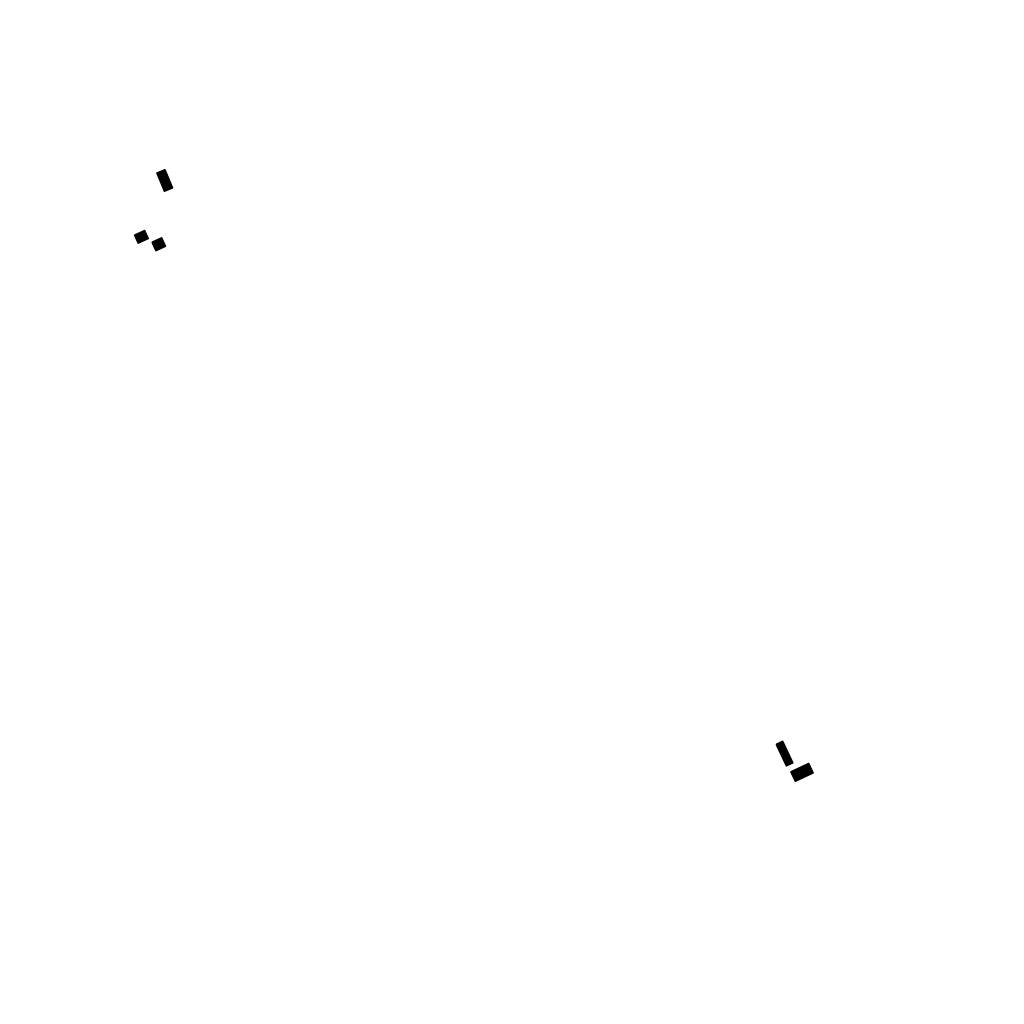
Tags: overhead vector_map, industrial, recreation, individual_rise, density_1, Building, 1.0 km²